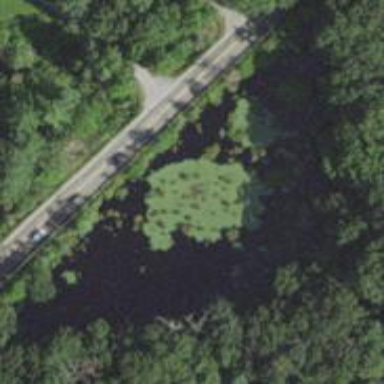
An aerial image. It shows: Marshy wetland area.